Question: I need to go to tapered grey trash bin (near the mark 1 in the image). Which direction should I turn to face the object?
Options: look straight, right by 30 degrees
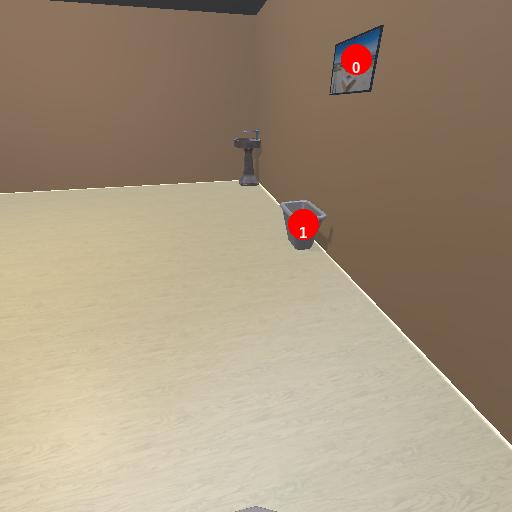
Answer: look straight